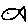
Label: fish